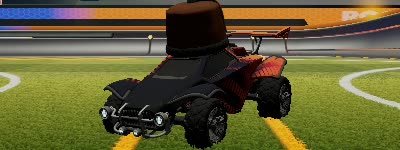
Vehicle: octane